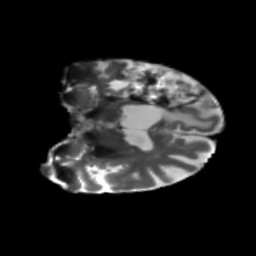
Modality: T2w
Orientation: coronal
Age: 68
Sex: male
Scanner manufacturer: siemens
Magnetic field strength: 3 T
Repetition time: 5.25 s
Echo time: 0.08 s